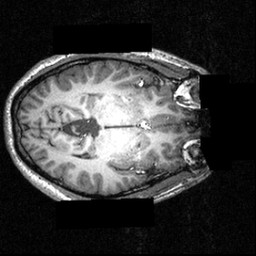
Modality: T1w
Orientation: axial
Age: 24
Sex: male
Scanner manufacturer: siemens
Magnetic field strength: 3.951 T
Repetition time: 1.5 s
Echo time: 0.00335 s